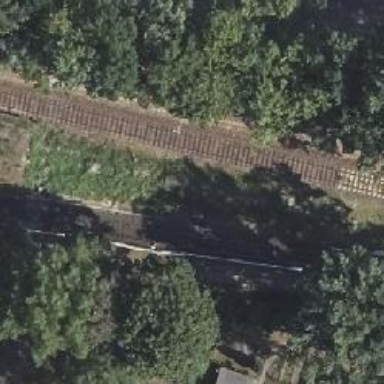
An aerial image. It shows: Light rail railway line with electrified rails.